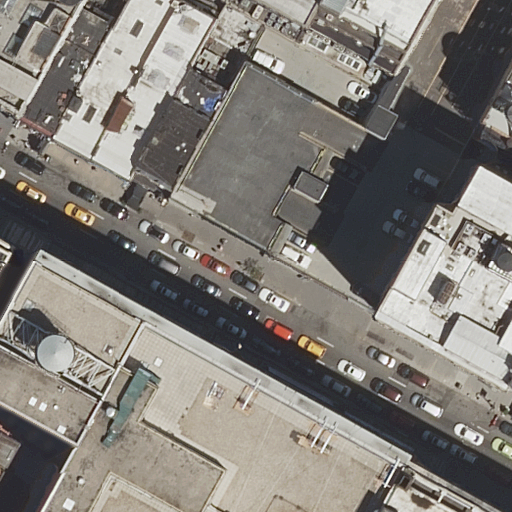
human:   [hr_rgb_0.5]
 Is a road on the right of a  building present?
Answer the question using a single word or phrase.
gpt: yes

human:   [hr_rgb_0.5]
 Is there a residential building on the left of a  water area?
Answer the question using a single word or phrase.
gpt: no

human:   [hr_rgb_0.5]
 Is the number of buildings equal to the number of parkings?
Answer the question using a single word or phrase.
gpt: no

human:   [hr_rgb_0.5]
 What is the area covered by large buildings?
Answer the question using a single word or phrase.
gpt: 5281m2

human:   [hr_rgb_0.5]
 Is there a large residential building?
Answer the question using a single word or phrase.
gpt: yes

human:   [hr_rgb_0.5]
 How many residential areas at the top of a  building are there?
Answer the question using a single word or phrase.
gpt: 0

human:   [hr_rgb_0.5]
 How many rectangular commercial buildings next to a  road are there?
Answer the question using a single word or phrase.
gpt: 0

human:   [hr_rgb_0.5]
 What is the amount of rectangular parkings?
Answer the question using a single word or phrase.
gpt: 0

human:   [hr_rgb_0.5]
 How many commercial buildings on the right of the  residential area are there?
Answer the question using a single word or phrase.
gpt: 0

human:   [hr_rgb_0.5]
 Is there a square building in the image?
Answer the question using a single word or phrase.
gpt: no

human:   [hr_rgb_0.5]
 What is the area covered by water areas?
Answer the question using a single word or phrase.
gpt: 0m2

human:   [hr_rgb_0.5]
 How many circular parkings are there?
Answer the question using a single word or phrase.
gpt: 0

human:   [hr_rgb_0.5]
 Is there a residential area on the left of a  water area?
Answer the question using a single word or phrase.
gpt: no

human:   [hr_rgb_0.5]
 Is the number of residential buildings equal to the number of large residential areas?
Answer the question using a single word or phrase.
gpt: no

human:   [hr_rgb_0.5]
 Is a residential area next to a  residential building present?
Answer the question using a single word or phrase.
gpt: yes

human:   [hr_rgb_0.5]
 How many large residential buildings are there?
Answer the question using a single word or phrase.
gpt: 2

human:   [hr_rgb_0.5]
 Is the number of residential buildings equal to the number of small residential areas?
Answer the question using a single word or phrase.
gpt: no

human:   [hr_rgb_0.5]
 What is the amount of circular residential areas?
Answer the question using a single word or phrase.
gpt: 0

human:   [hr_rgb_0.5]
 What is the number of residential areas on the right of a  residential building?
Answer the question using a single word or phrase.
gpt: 0

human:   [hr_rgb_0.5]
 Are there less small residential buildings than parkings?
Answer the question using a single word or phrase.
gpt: no

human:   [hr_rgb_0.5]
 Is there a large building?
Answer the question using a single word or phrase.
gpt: yes

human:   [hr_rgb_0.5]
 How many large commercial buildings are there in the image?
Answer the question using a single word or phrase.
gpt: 0

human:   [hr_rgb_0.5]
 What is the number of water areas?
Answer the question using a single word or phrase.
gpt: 0

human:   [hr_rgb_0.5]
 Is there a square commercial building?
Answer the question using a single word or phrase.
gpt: no

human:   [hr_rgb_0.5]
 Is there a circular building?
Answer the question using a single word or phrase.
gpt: no

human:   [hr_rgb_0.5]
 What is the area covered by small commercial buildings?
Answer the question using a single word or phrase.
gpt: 0m2

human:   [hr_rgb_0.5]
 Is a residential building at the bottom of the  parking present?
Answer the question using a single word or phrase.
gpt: yes

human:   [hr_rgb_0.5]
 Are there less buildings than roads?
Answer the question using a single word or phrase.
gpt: no

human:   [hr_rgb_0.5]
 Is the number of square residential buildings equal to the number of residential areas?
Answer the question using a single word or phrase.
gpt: no

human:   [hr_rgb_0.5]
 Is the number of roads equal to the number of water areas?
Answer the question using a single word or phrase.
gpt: no

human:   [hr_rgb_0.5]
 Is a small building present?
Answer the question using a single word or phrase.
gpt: yes

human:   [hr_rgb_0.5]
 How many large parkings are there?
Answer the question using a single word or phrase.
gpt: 1

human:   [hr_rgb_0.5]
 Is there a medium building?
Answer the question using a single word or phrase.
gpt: yes

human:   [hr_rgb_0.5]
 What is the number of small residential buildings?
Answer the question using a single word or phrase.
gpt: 5

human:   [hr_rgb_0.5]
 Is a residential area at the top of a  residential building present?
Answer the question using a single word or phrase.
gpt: no

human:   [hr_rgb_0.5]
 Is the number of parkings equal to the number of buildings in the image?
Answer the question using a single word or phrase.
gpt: no